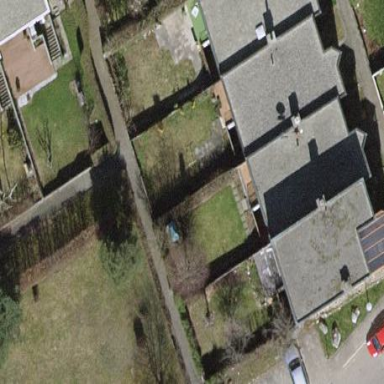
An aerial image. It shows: Residential garden.